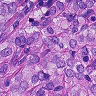
Metastatic tissue present: yes